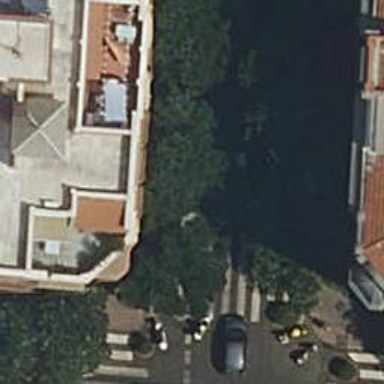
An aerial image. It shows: Footway with zebra crossing.